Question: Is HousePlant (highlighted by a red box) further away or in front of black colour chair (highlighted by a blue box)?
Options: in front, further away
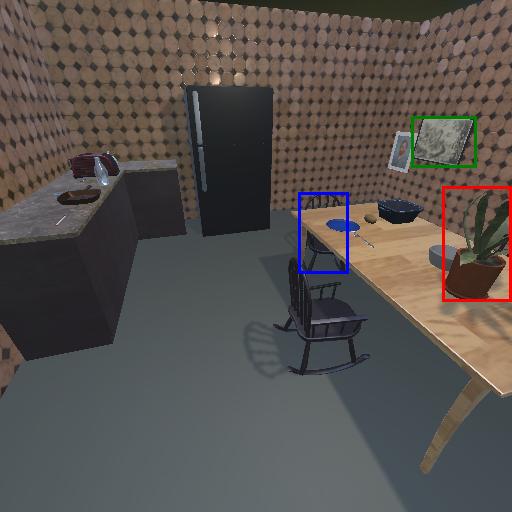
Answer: in front